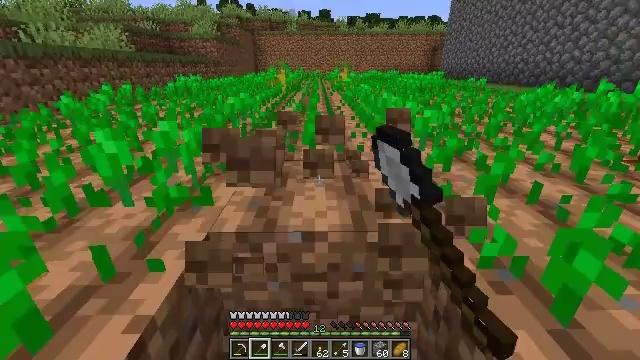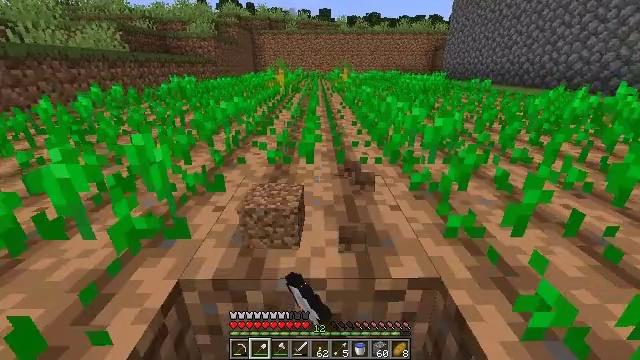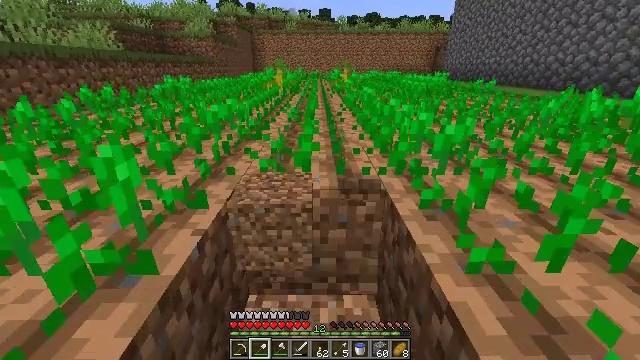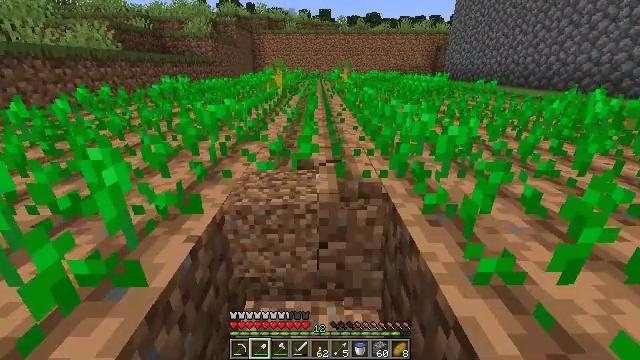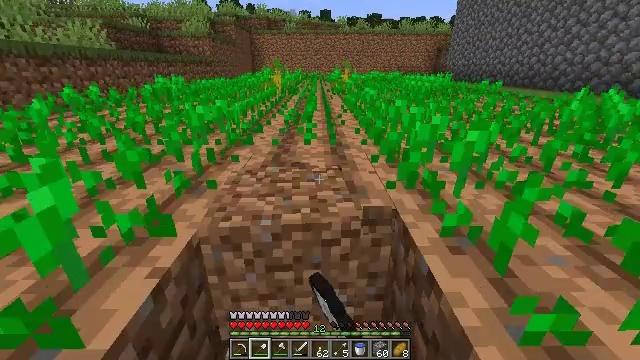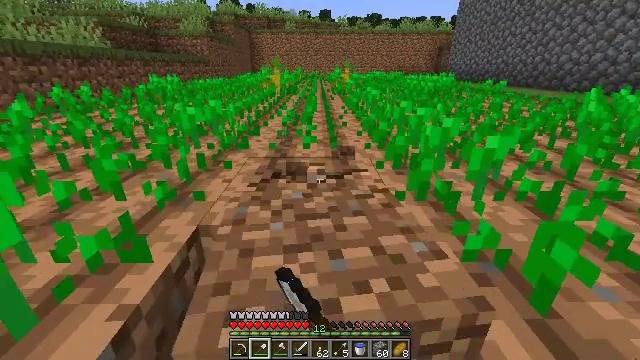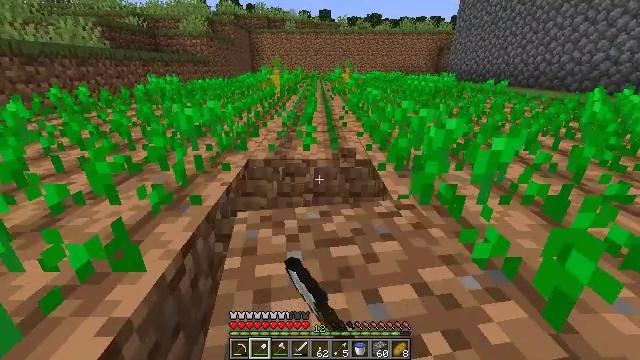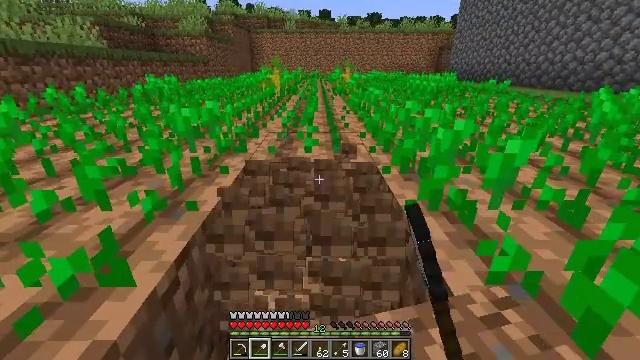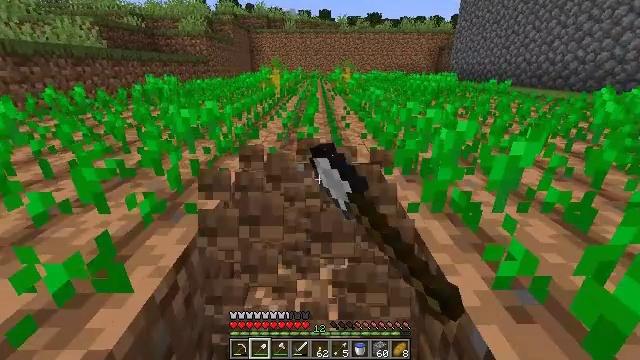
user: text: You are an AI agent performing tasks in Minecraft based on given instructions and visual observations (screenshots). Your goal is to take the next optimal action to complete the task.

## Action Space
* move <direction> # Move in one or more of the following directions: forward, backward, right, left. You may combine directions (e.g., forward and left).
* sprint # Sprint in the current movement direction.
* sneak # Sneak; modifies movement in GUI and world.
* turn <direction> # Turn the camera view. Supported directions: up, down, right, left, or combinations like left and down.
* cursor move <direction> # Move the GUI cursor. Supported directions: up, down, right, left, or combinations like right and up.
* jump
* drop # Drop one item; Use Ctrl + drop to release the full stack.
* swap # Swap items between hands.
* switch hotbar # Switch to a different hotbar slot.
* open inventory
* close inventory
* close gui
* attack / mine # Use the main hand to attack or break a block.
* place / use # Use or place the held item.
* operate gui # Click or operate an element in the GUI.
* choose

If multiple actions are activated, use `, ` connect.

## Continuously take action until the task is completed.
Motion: motion action
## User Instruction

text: Gather wheat by left-clicking on it.
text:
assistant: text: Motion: move forward, attack / mine
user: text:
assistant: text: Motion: move forward, attack / mine
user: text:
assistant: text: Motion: move forward, attack / mine
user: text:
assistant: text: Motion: move forward, attack / mine
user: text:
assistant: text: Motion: attack / mine
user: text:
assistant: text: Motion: attack / mine
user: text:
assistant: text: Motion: attack / mine
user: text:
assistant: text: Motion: attack / mine
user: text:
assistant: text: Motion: attack / mine